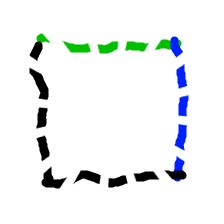
Shape: square